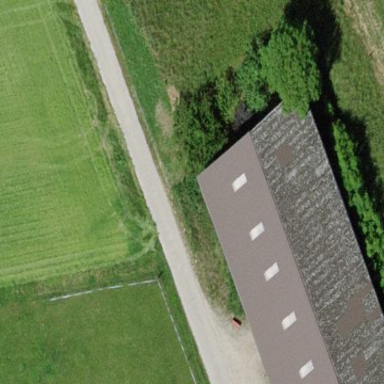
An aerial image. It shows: Warehouse.